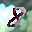
Label: 8